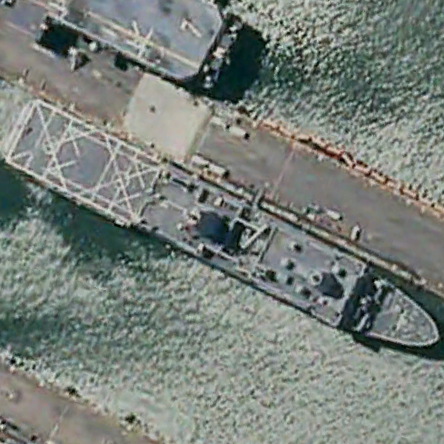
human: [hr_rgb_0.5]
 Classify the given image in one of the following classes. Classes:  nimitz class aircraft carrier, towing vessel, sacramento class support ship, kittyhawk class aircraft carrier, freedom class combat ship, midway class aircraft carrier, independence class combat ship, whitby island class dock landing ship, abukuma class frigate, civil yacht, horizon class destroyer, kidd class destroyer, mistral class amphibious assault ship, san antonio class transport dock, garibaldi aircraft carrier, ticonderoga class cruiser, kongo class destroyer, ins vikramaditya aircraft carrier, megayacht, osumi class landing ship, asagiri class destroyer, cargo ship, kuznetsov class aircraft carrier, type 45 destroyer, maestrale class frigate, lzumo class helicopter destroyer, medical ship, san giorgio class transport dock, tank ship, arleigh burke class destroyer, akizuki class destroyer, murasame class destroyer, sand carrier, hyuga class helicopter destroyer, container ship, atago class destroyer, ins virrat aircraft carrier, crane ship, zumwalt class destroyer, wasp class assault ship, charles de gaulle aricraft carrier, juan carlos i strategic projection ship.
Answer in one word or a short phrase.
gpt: San Antonio class transport dock